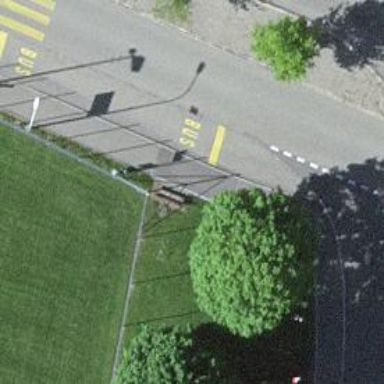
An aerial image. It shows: Platform for public transport on the road.